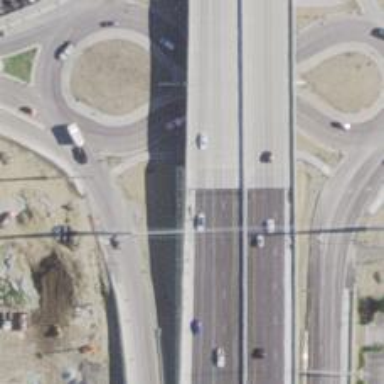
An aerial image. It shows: Bridge on motorway link.